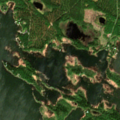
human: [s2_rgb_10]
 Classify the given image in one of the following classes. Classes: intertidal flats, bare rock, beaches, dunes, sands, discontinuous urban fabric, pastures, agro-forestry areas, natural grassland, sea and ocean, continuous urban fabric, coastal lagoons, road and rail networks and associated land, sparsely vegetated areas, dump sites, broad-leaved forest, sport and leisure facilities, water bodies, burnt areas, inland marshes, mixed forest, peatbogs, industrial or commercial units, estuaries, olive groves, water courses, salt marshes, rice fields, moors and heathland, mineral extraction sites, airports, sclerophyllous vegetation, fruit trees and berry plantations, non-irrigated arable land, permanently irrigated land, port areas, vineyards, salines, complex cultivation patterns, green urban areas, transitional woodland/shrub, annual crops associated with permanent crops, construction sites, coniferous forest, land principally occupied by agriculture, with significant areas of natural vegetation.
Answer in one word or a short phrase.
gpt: mixed forest, sea and ocean